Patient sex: M
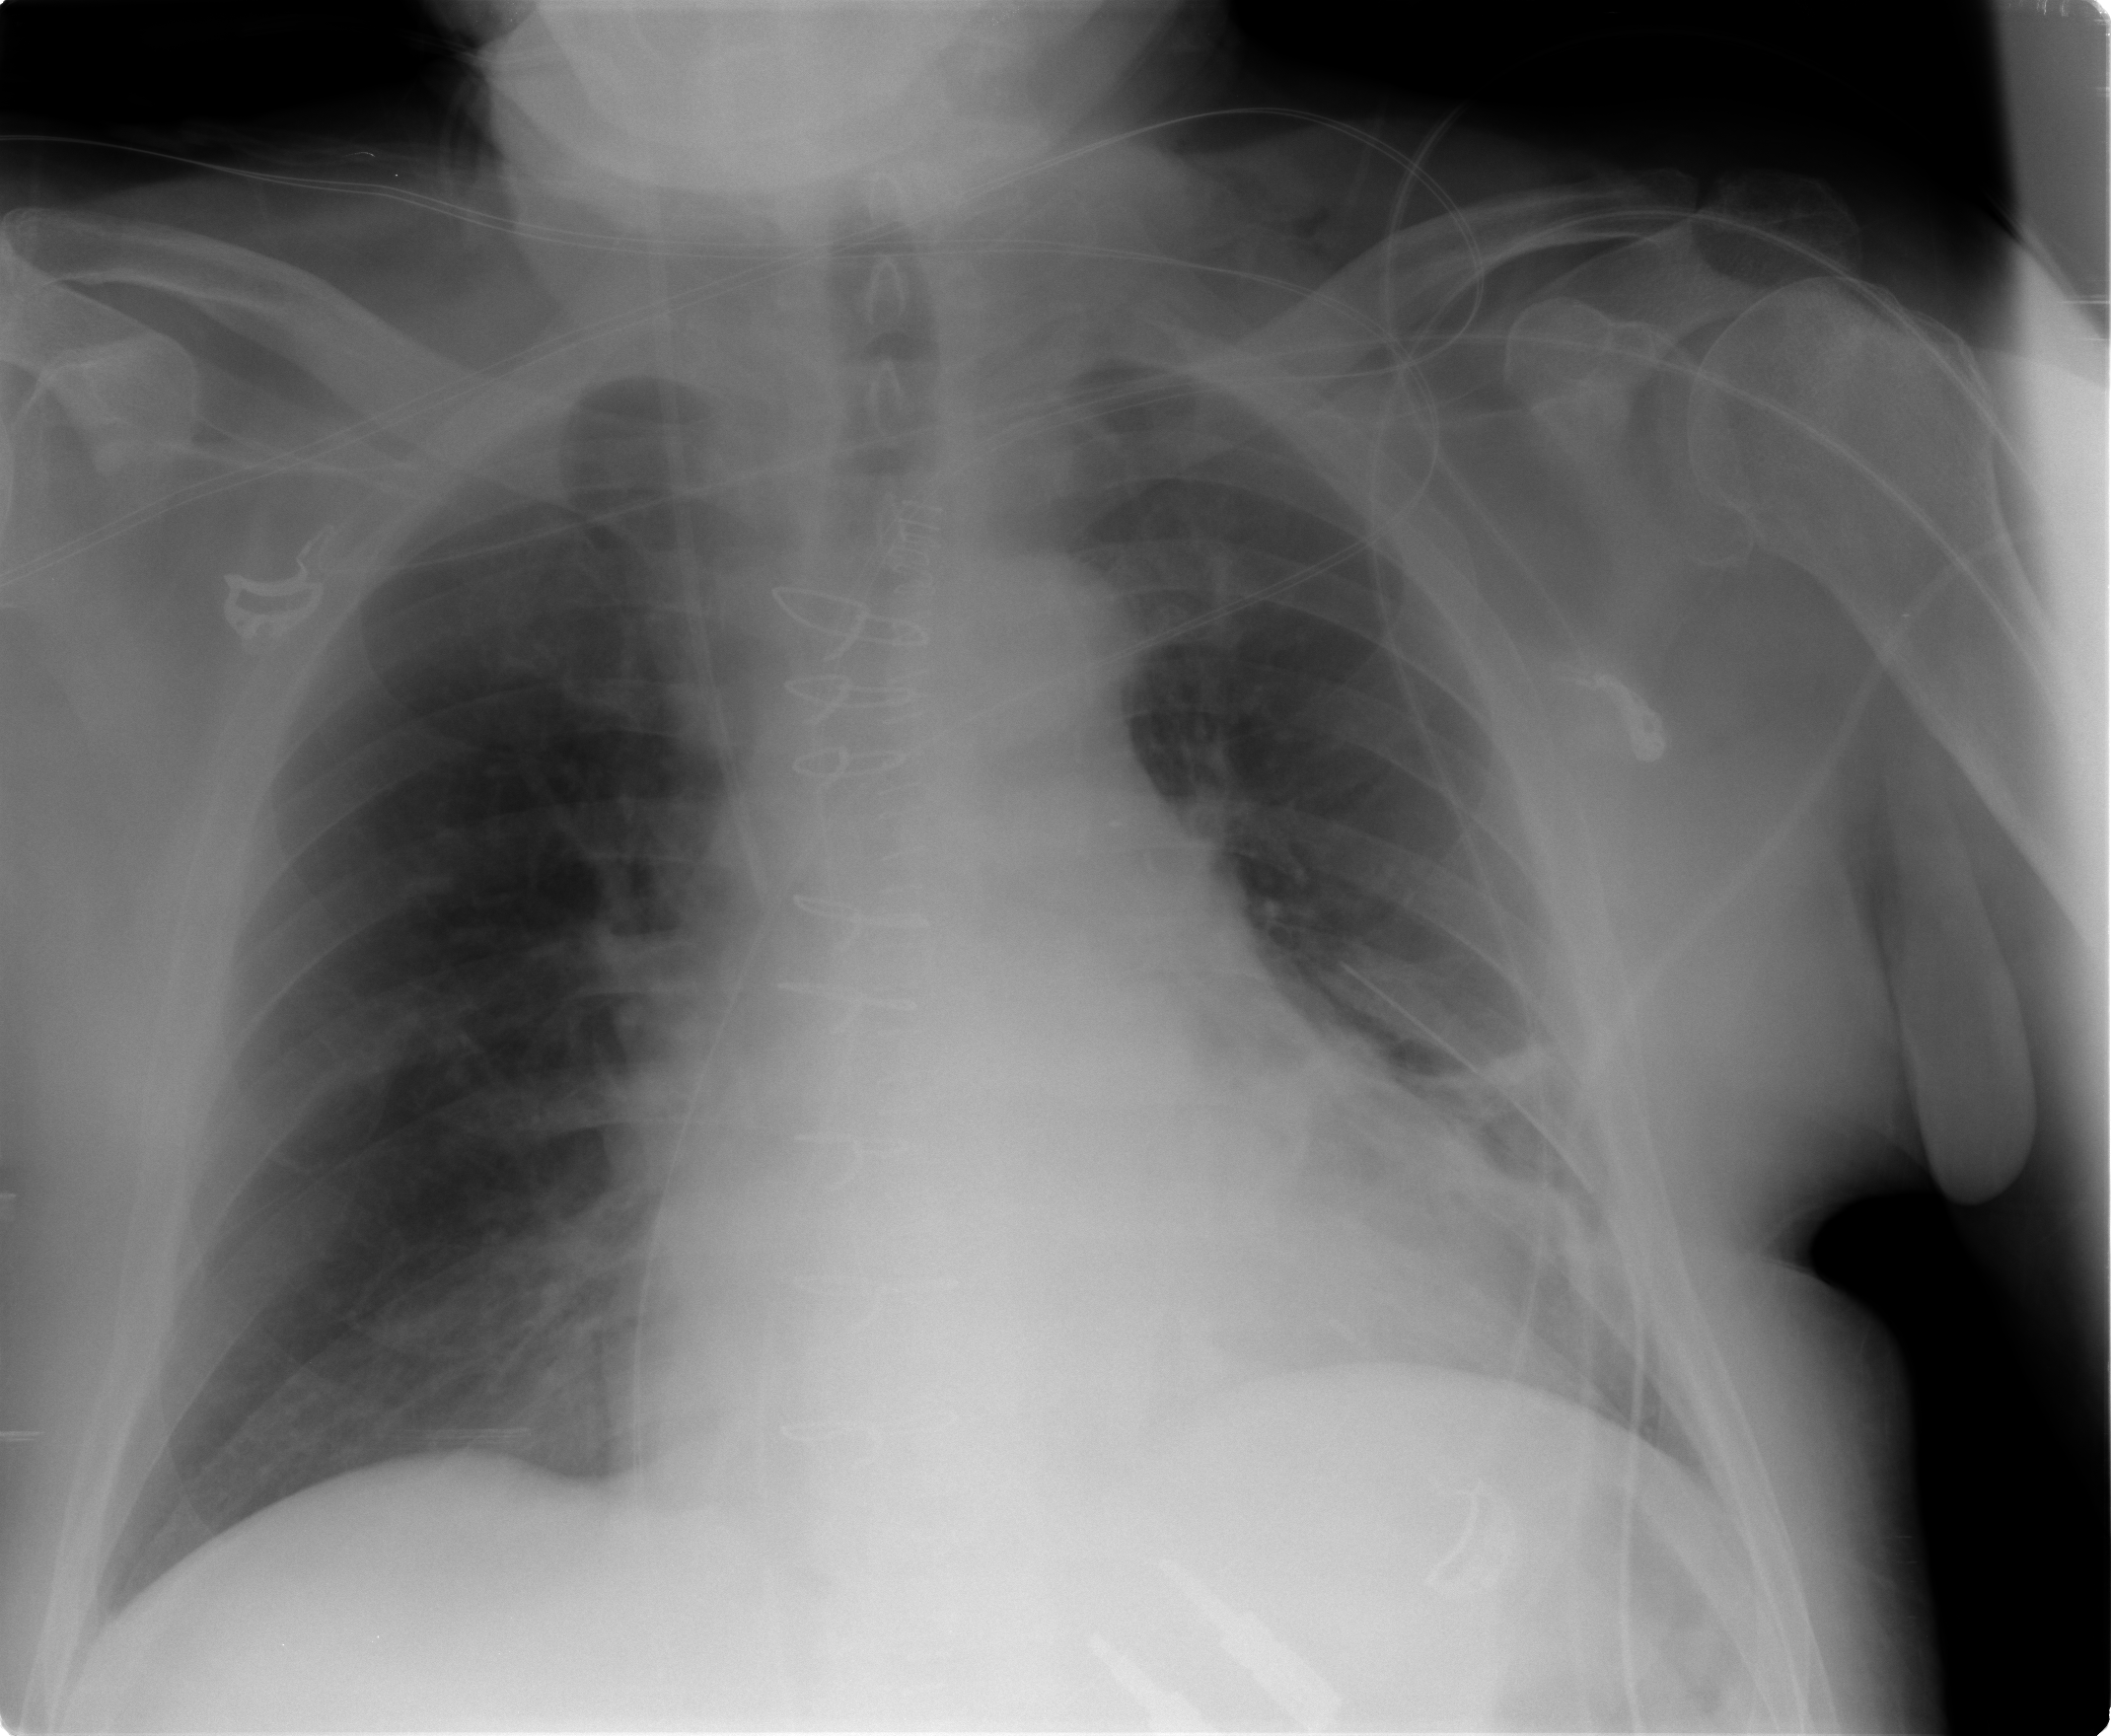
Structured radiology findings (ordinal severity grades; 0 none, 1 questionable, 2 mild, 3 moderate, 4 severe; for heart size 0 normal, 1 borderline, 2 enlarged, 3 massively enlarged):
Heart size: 2
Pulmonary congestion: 1
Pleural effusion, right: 0
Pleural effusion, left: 2
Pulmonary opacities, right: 0
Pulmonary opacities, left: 0
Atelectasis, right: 0
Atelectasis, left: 2